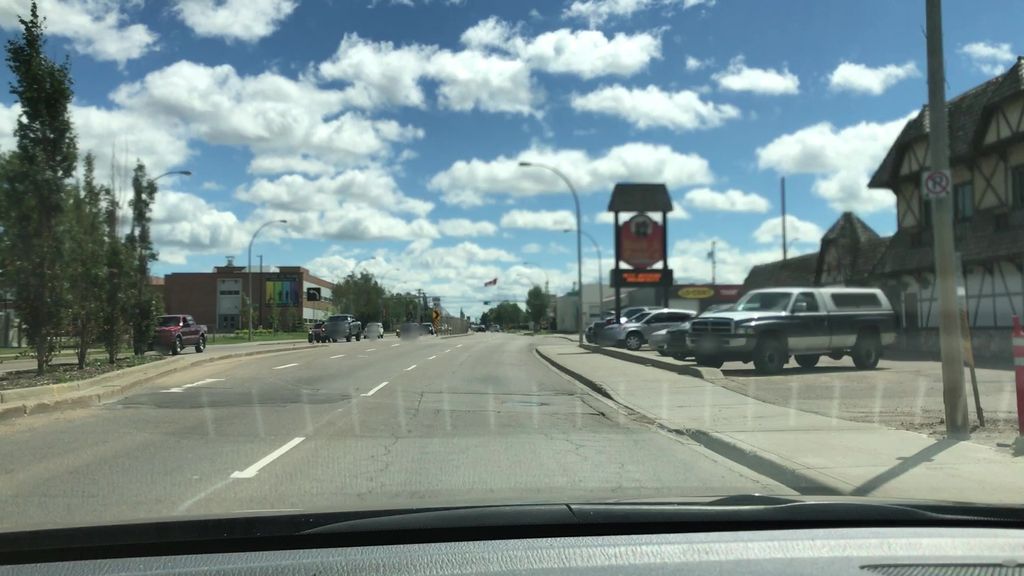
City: edmonton